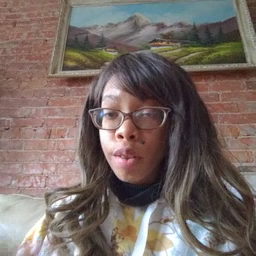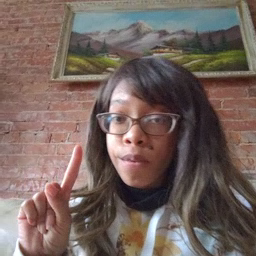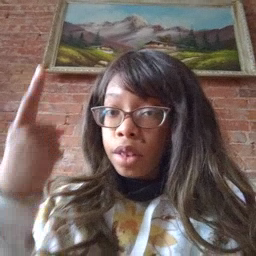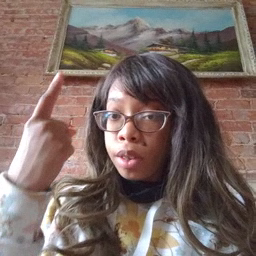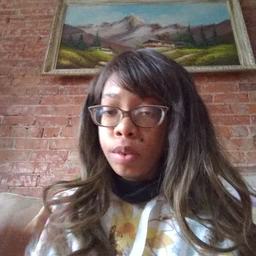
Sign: first